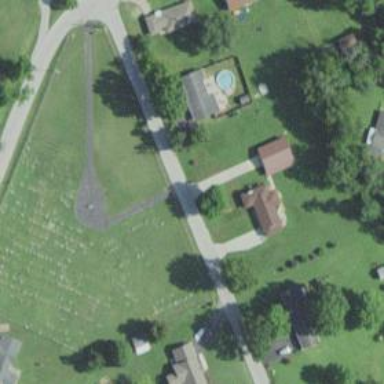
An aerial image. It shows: Cemetery.